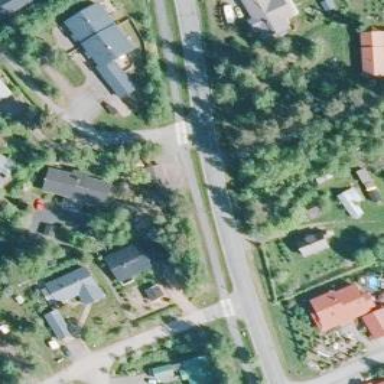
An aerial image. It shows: Marked crossing on the road.